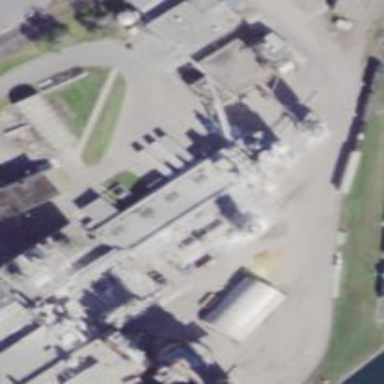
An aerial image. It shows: Storage tank that is man-made.